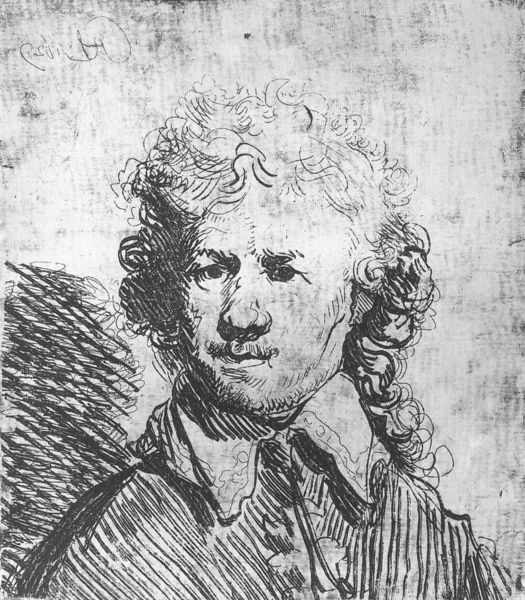
Titel: Selbstbildnis mit bloßem Haupt
Künstler: Harmensz van Rijn Rembrandt
Institution: Amsterdam, Rijksprentenkabinett
Schlagwörter: feder, kopf, mann, rubens, schatten, weiß, grau, kreide, mund, nase, schwarz, skizze, stirn, zeichnung, blick, bart, hemd, jacke, augen, bärtig, gesicht, kragen, rembrandt, bildnis, portrait, porträt, signatur, haare, mantel, augenbrauen, kinn, locken, perücke, spiegelbild, studie, zopf, brauen, junge, selbstporträt, striche, tusche, schraffur, radierung, schraffiert, spiegelverkehrt, niederländisch, selbstportrait, rembrand, spiegelschrift, 1700, schmäzer, rrubens, zp#opf